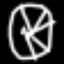
Label: clock